Current action and preconditions to check: path_clear

Your task: For each precondition in the list above, predict whether it will hold at this action.

Consider the current scene as observed from the mobile robot's camera, and analyze the predicted future states of all dynamic agents (e.g., people, animals, vehicles, or any moving entities) within the NEXT SECOND.

IMPORTANT: Only answer "very likely" if you are absolutely certain—based on strong, clear evidence—that a dynamic agent will violate the precondition in the predicted future state. Do NOT answer "very likely" for unlikely, ambiguous, or low-probability risks.

Ask yourself for each precondition: Is there a high probability, with clear and convincing evidence, that the predicted future states of any dynamic agent will interfere with the predicted future state of the currently executing action within the NEXT SECOND, causing that precondition to fail?

Assess the risk level based on these predictions. Use "likely" or "very likely" if motions create a clear risk of interference.

Use "neutral" or "improbable" if agents are nearby but their predicted paths are clearly diverging or non-conflicting.

Failure Risk Categories: "very improbable", "improbable", "neutral", "likely", "very likely"

Answer Format: Output ONLY the probability_of_failure value from these categories: "very improbable", "improbable", "neutral", "likely", "very likely"

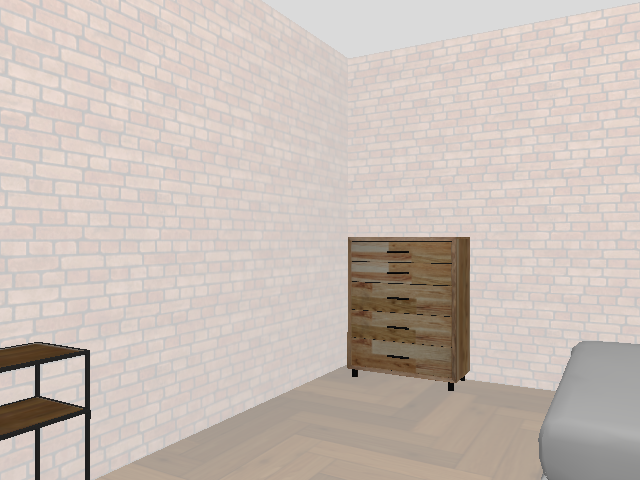

Answer: very improbable